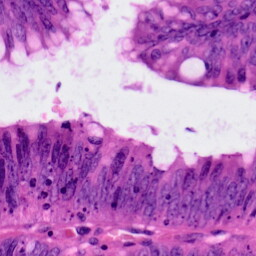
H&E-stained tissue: Colon